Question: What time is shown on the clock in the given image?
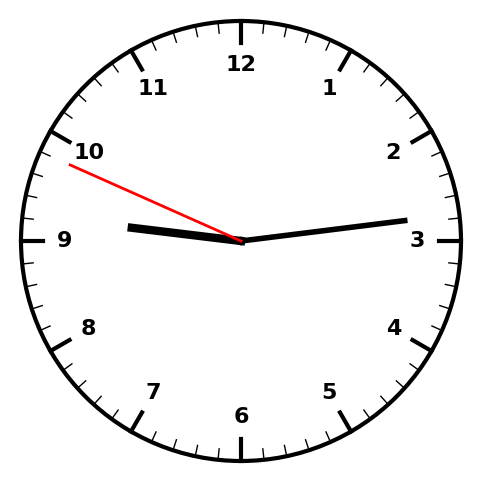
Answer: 09:13:49